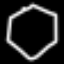
Label: octagon